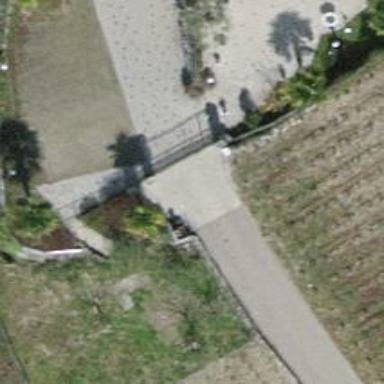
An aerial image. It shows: Gate.